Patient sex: M
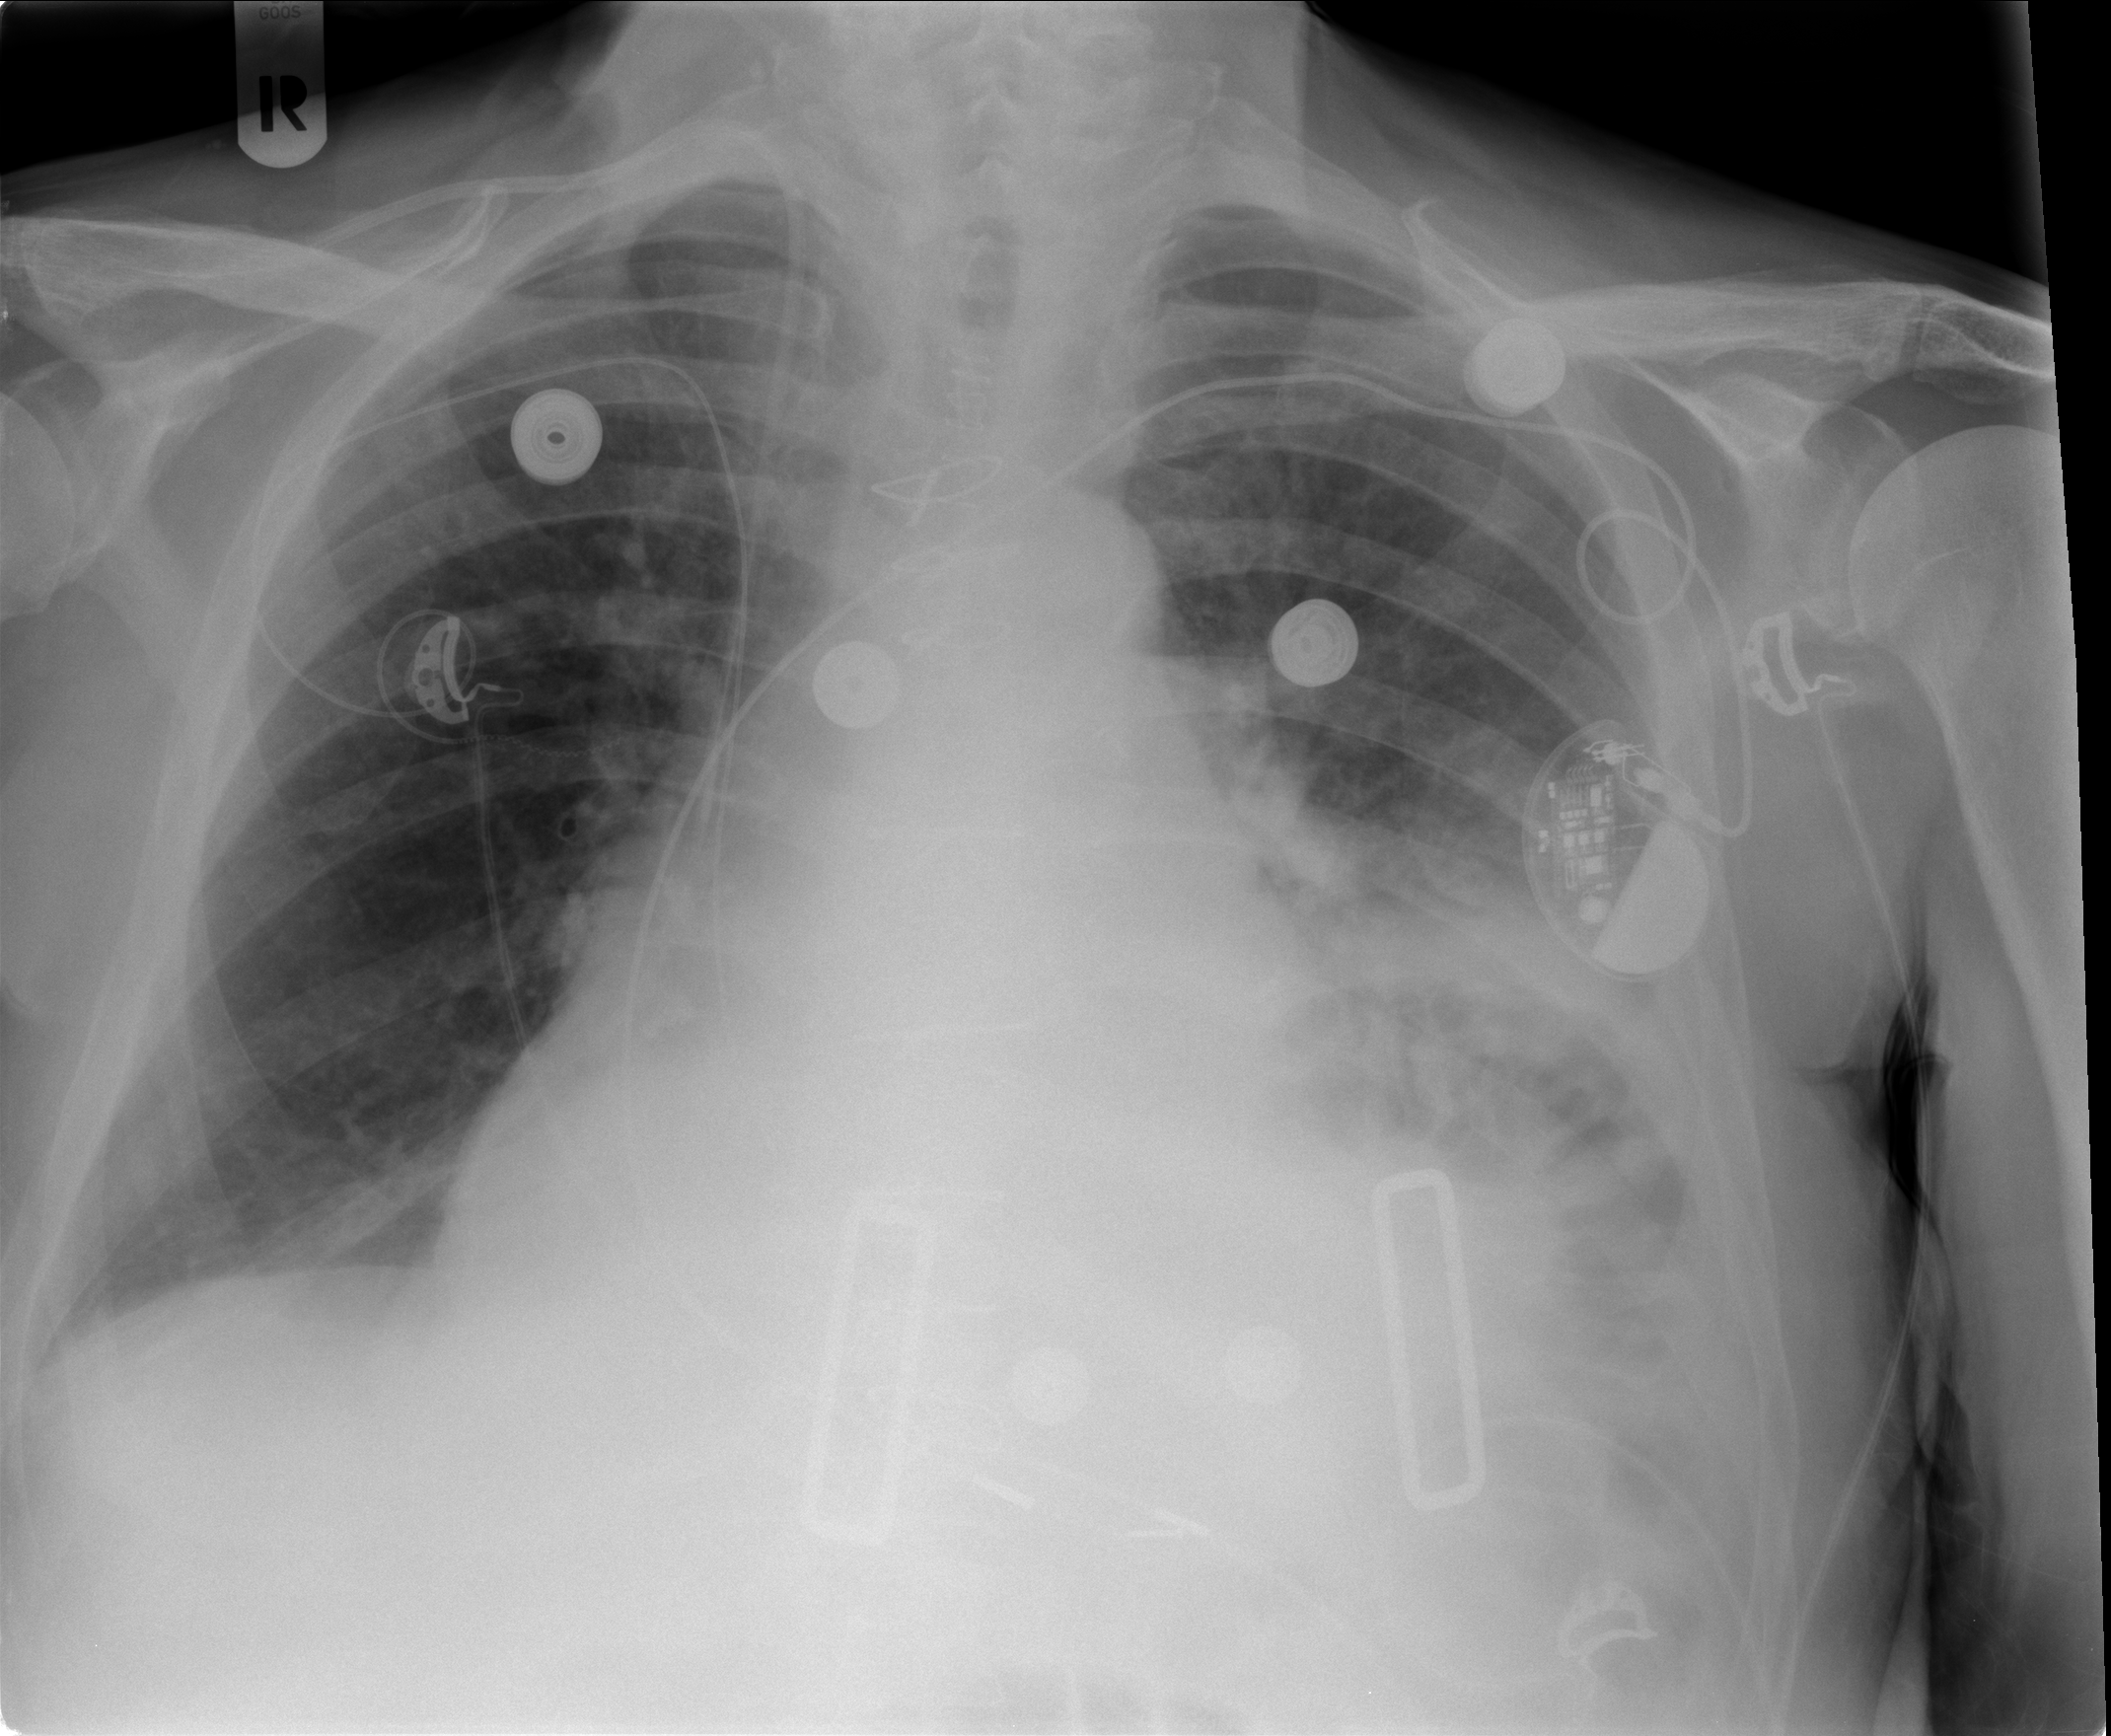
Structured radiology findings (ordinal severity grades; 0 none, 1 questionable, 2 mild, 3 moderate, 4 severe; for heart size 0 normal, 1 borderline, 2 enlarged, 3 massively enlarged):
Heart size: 3
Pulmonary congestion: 1
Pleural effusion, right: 1
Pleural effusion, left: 2
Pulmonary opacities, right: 0
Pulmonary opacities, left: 0
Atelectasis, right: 0
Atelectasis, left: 2